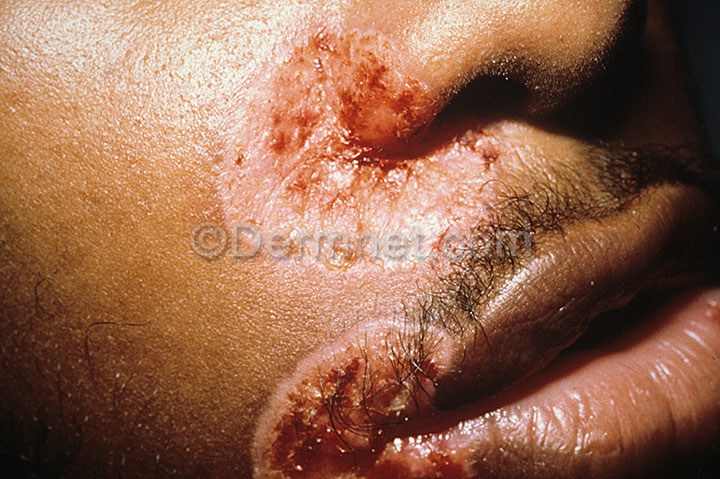
Disease: Herpes HPV and other STDs Photos